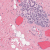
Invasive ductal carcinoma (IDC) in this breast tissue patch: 0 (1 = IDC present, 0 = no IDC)